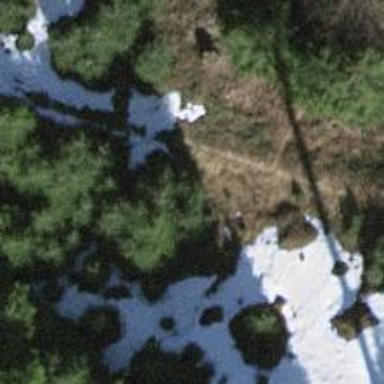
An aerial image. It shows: Path covered with grass.